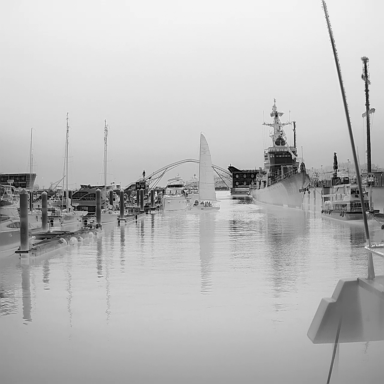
There are four sailboats in the infrared image.